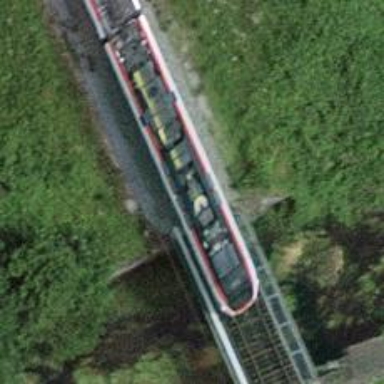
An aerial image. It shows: Single-track railway bridge with contact lines for electrification.